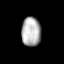
Tissue: prostate
Cell type: Myeloid cells
Senescence score: 0.7165
Nuclear area (px): 558
Mean DAPI intensity: 175.401